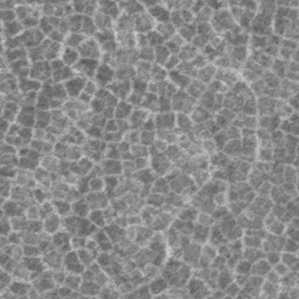
Label: frost